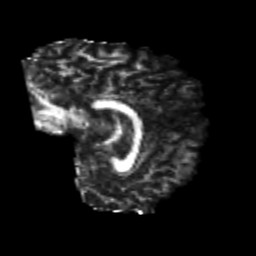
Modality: FA
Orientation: sagittal
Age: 21
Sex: male
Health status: healthy
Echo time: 0.074 s